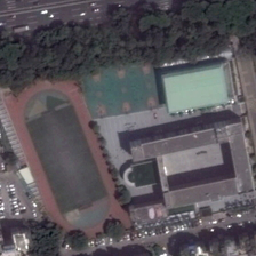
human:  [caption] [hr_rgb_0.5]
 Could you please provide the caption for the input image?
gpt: Playgrounds with some buildings and three basketball fields are located in many green trees and schools near the road.

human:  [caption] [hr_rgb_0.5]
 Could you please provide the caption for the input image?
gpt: There are some buildings and three basketball courts near the school.

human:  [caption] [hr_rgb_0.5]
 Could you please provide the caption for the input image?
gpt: Some buildings and a playground with three basketball courts are in a school. There are many green trees near the school.

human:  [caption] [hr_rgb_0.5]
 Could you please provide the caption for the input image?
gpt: Some buildings and a playground with three basketball courts are in a school near a street with many green trees.

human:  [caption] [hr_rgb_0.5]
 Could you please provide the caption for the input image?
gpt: Some buildings and an amusement park with three basketball fields are at a school near a road with many green trees.